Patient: sex M, age 64
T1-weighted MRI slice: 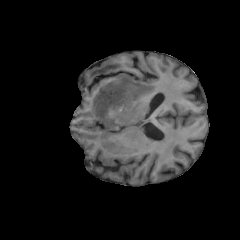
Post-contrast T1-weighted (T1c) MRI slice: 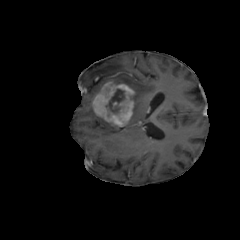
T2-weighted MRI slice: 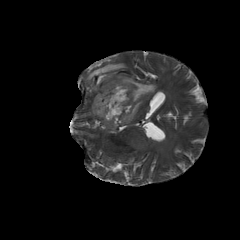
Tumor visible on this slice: yes
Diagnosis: Glioblastoma, IDH-wildtype
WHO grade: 4